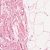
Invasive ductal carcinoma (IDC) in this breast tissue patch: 0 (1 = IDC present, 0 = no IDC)